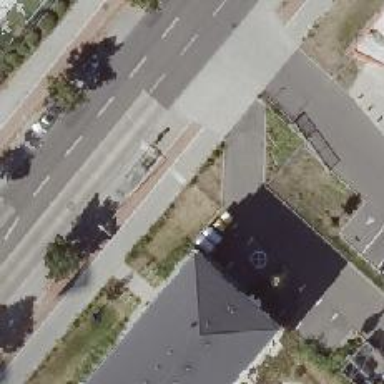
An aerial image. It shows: Platform at public transport location with shelter.